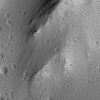
Atmospheric dust classification: not_dusty